Question: I have a borderless form displayed as a progress object. This is displayed via childform.show().
I'm overriding CS_DROPSHADOW to give it the shadow (pictured),
when the form loses focus (parent clicked or another formpplication) the shadow is lost.
How can I keep the form focused\selected similar to a modal form? (I cannot use showdialog due this being called from various threads other than UI) Using Me.TopMost = True works, but obviously puts the form above all others rather than just the parent.

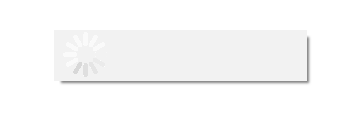
Answer: As long as you are creating this window in a worker thread then you really are stuck with TopMost = true. Winforms won't let you use the Show(owner) overload, it throws an InvalidOperationException when it detects that the parent is owned by the UI thread. Just calling Show() makes the desktop window the owner. Which is a problem, the progress window can disappear behind another window and the user can't easily get it back. Since it is asynchronous, this can easily happen the user is working in a UI window, she might never even notice the popup.
Just punt this problem, use Control.BeginInvoke() to let a method create the dialog on the UI thread. Now you can call ShowDialog(), all your problems are solved.